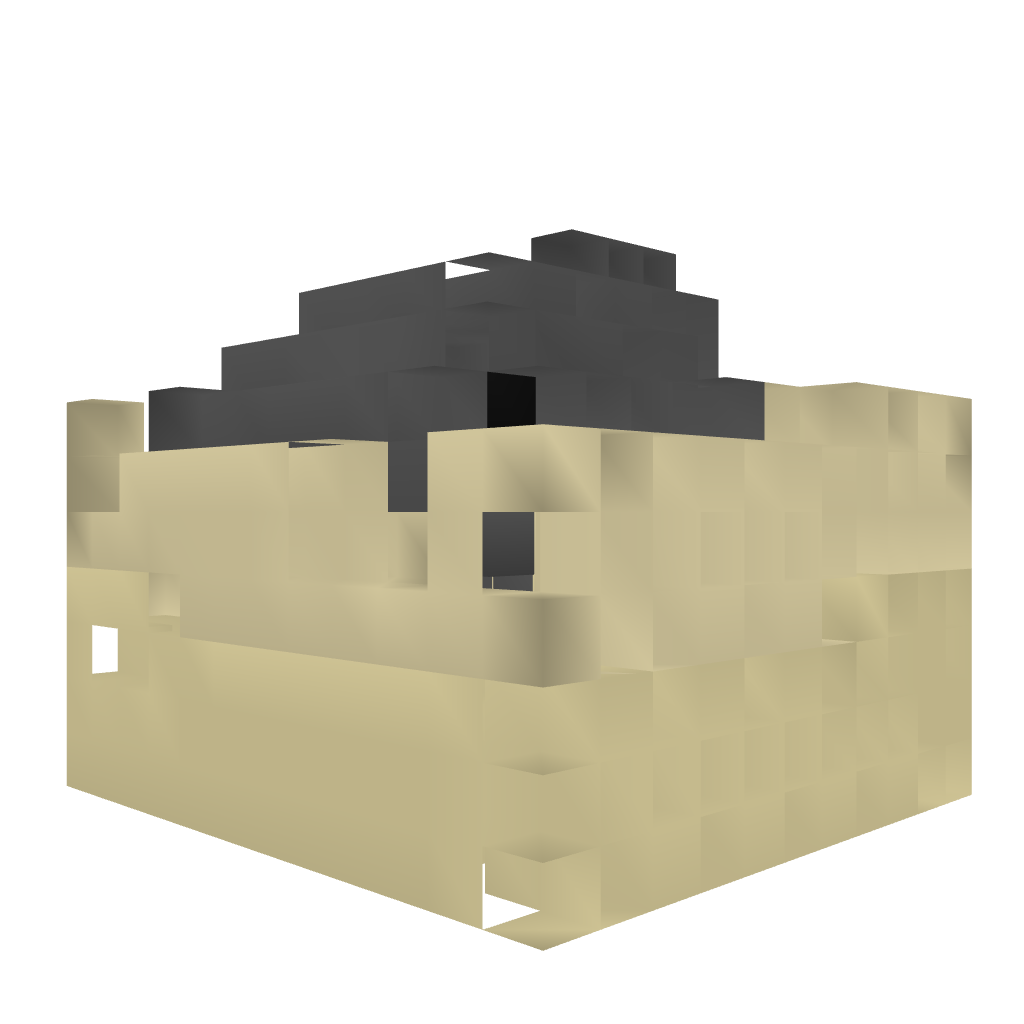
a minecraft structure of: CommandBlock TNT Player Cannon